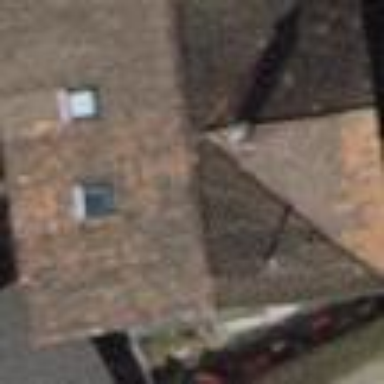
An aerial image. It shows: Detached building with gabled roof. The building is brown in color.